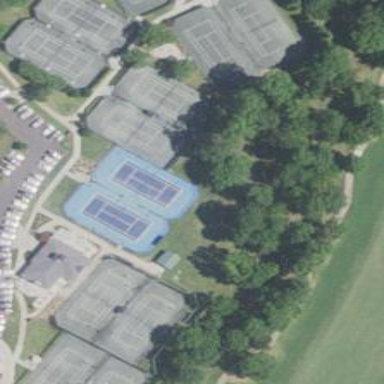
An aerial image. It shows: Tennis court on pitch.